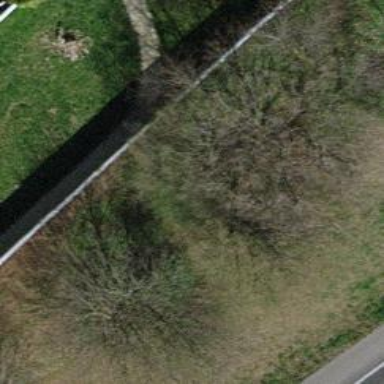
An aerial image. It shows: Wall barrier.